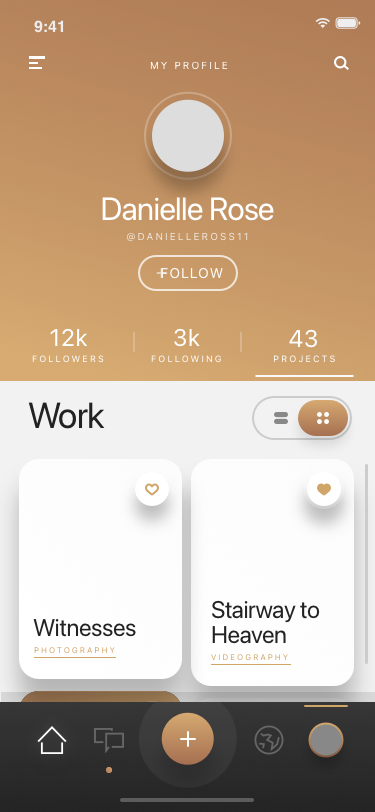
Text in this UI design:
Immanuel
videography
Stairway to Heaven
photography
Witnesses
Work
projects
43
followING
3k
followers
12k
FOLLOW
@danielleross11
Danielle Rose
my profile
9:41